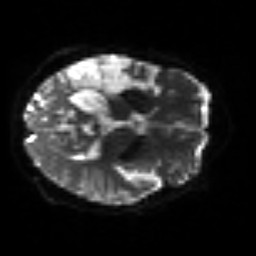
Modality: sbref
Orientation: axial
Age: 62
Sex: female
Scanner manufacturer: siemens
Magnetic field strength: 3 T
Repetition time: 3.2 s
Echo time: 0.081 s